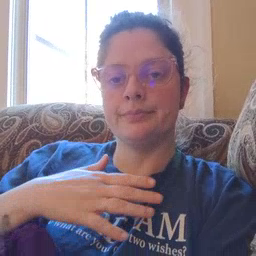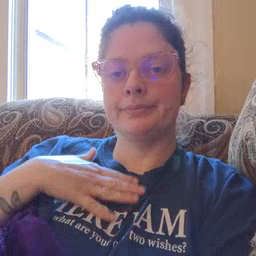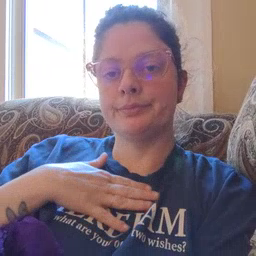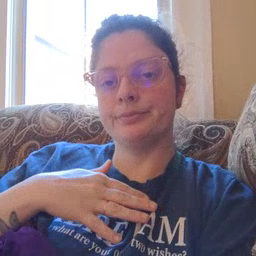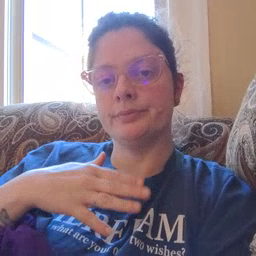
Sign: please